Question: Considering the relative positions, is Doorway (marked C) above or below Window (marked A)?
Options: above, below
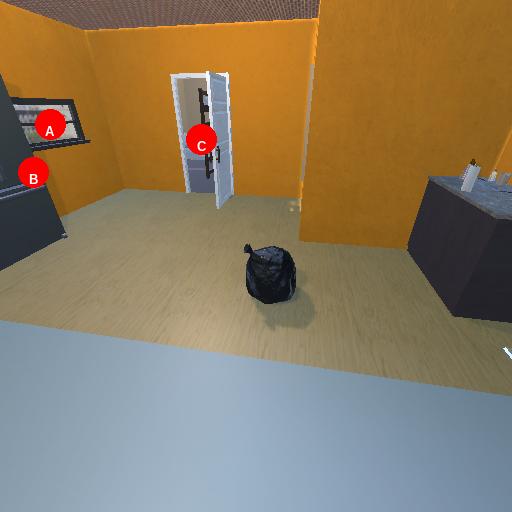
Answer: above